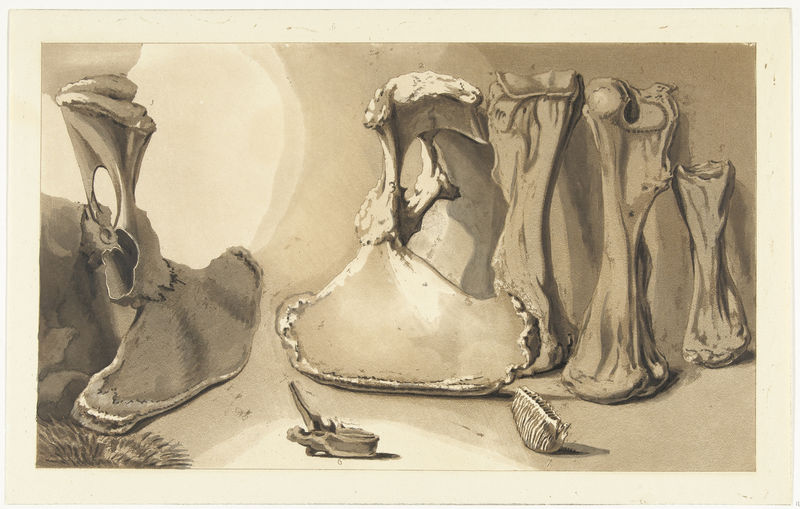
Titel: Aangespoelde beenderen
Künstler: Anthonie van den Bos
Standort: Amsterdam
Institution: Rijksmuseum
Schlagwörter: körper, zeichnung, grafik, surrealismus, siena, 5